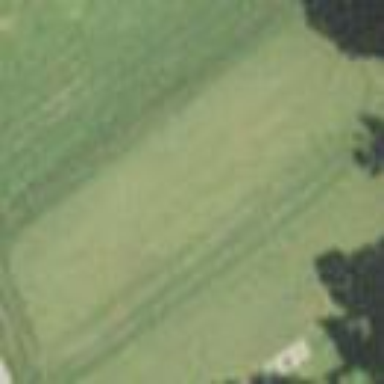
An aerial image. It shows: Grass area designated as golf tee.